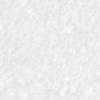
Label: no_change